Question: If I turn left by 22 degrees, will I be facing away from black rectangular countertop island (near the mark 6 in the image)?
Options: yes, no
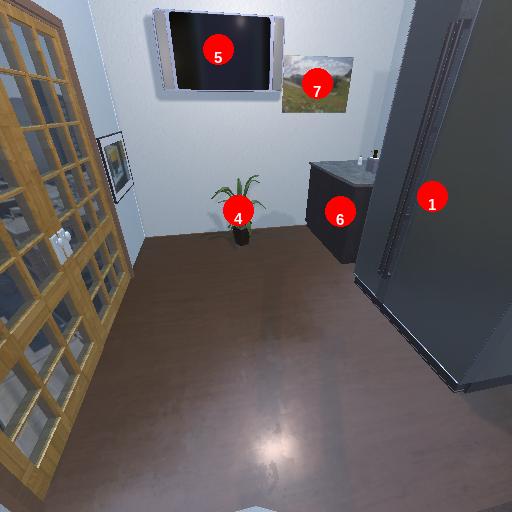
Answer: yes